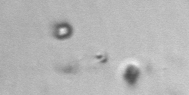
Label: Phaeocystis